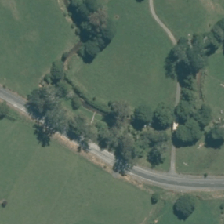
Land cover: deciduous_hardwood